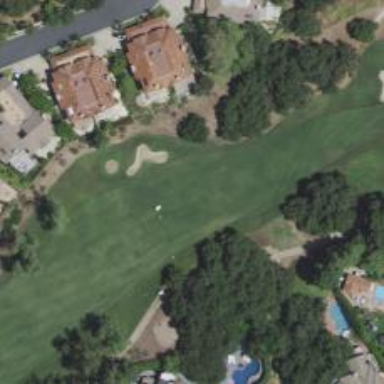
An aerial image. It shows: Golf hole.